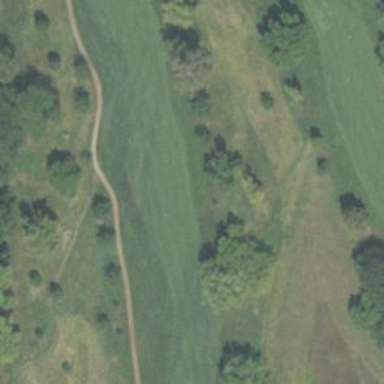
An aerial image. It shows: Golf hole.